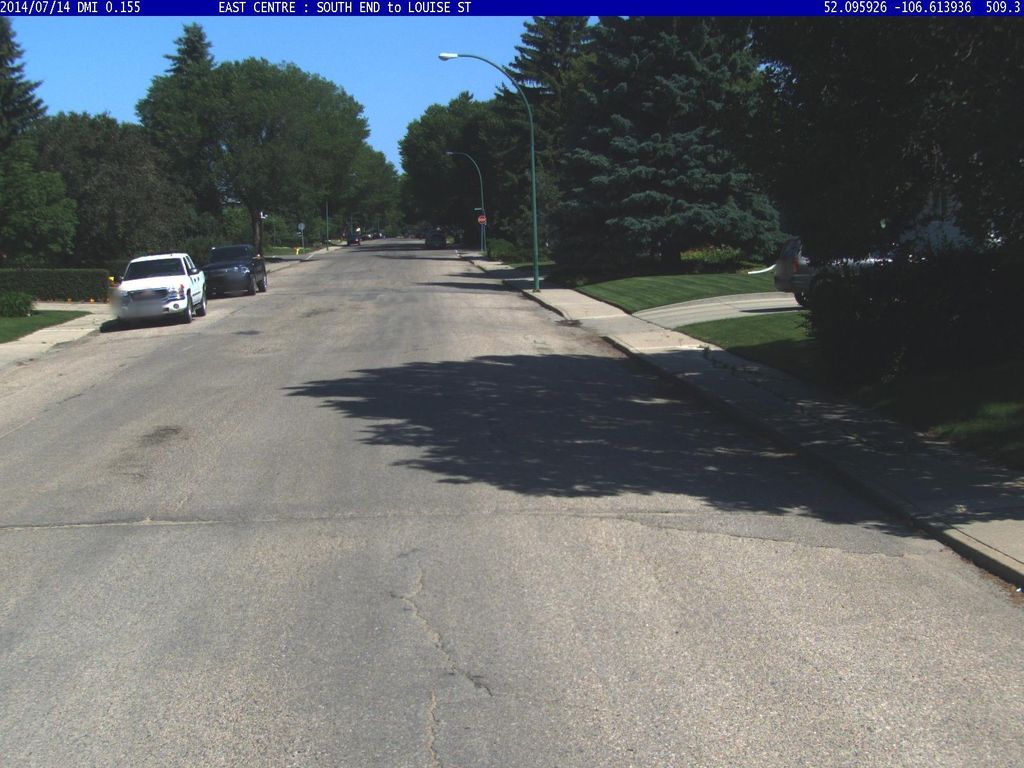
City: saskatoon